Question: I am using MULE and 3 transformers, 2 that that require information from an HTTP response + a POJO. Transformer 2 and 3 only get the HTTP POST repsonse now and not the POJO.
Transformer1 gets a POJO and transforms it , sends it to a HTTP endpoint, it uses a Post request.
The response of the POST is used in transformer 2 and 3, however they
also need the POJO that to do their transformation !
How can I use the pojo that was used in Transformer 1 + the http response in transformer
2 and 3? I want a message to enter the ALL control flow with the payload = http response + the POJO.
Is it possible to add the two in a message e.g 2 payloads in 1 message ? How can I solve this issue?
Thanks in advance.
Mule Flow:

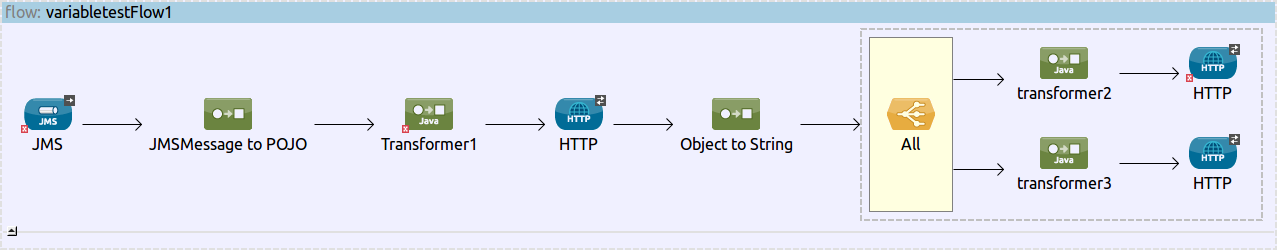
Answer: You can store the original POJO payload as a message property to access it later in the flow. See here for an introduction to the Mule message property scopes:
<URL>